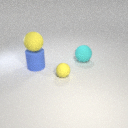
large blue rubber cylinder below large yellow rubber sphere